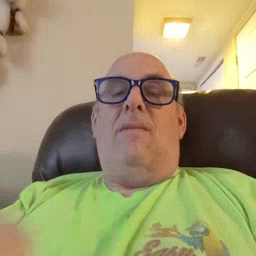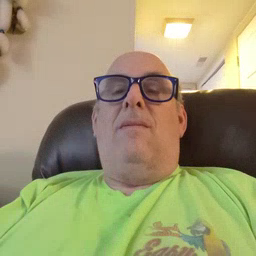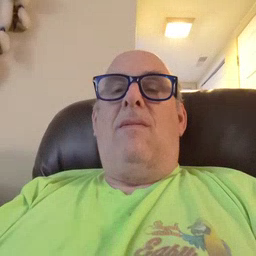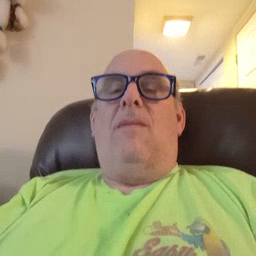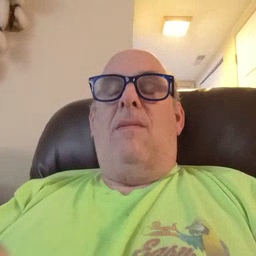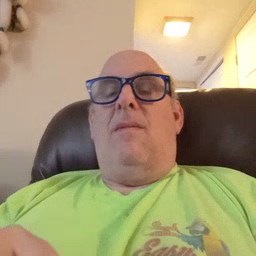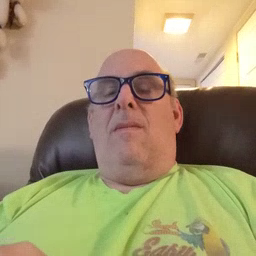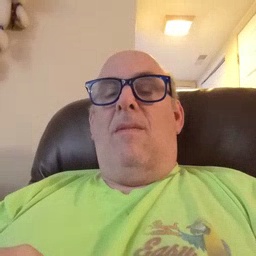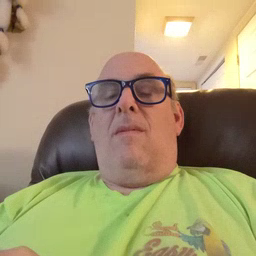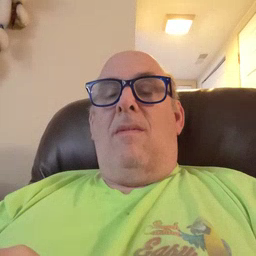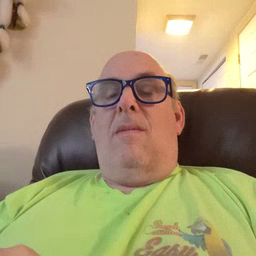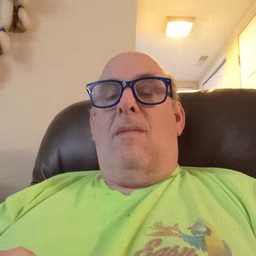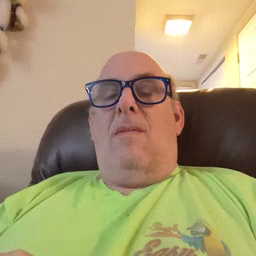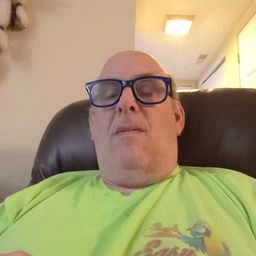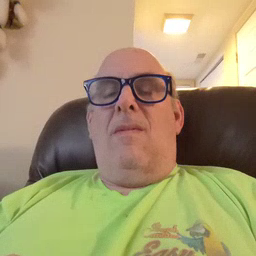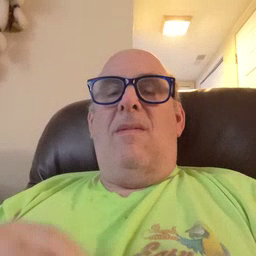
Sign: snack